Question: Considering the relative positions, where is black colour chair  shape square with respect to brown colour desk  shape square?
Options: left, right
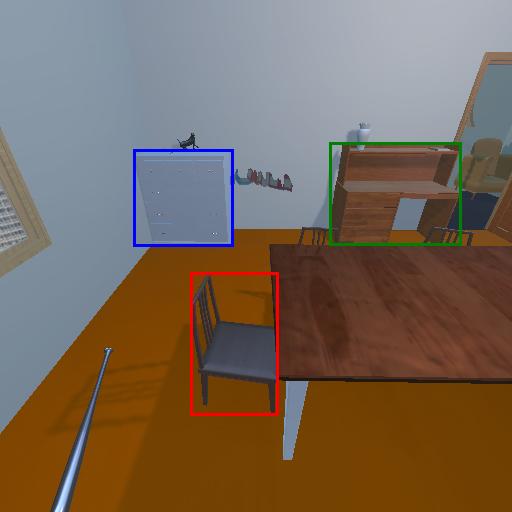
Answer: left